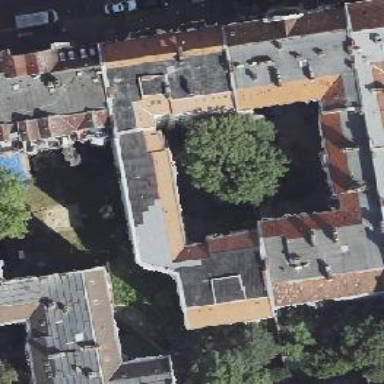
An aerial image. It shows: Residential building with double saltbox roof shape.